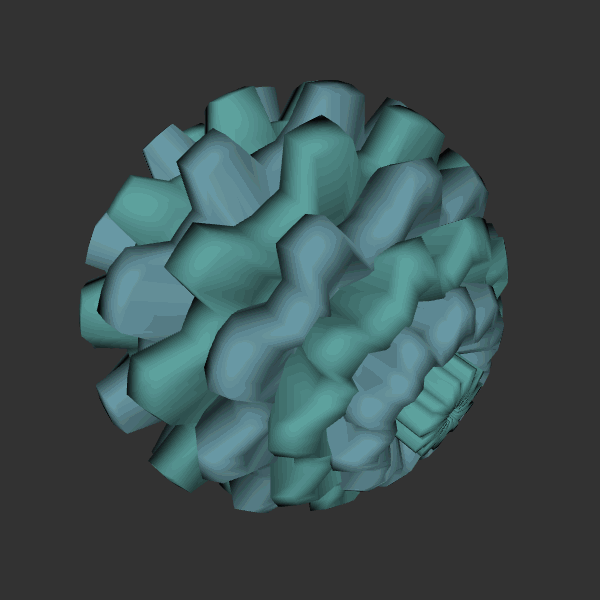
Background: dark